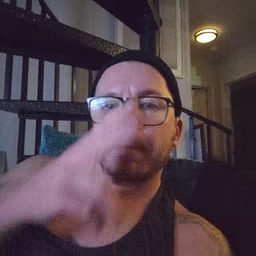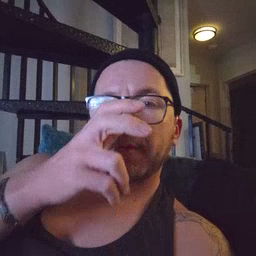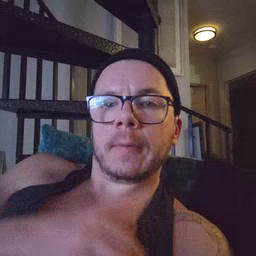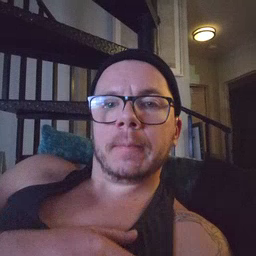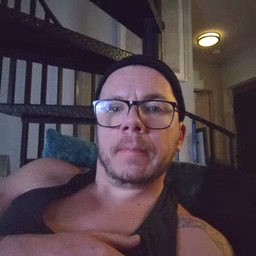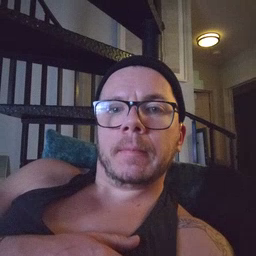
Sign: bug